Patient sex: M
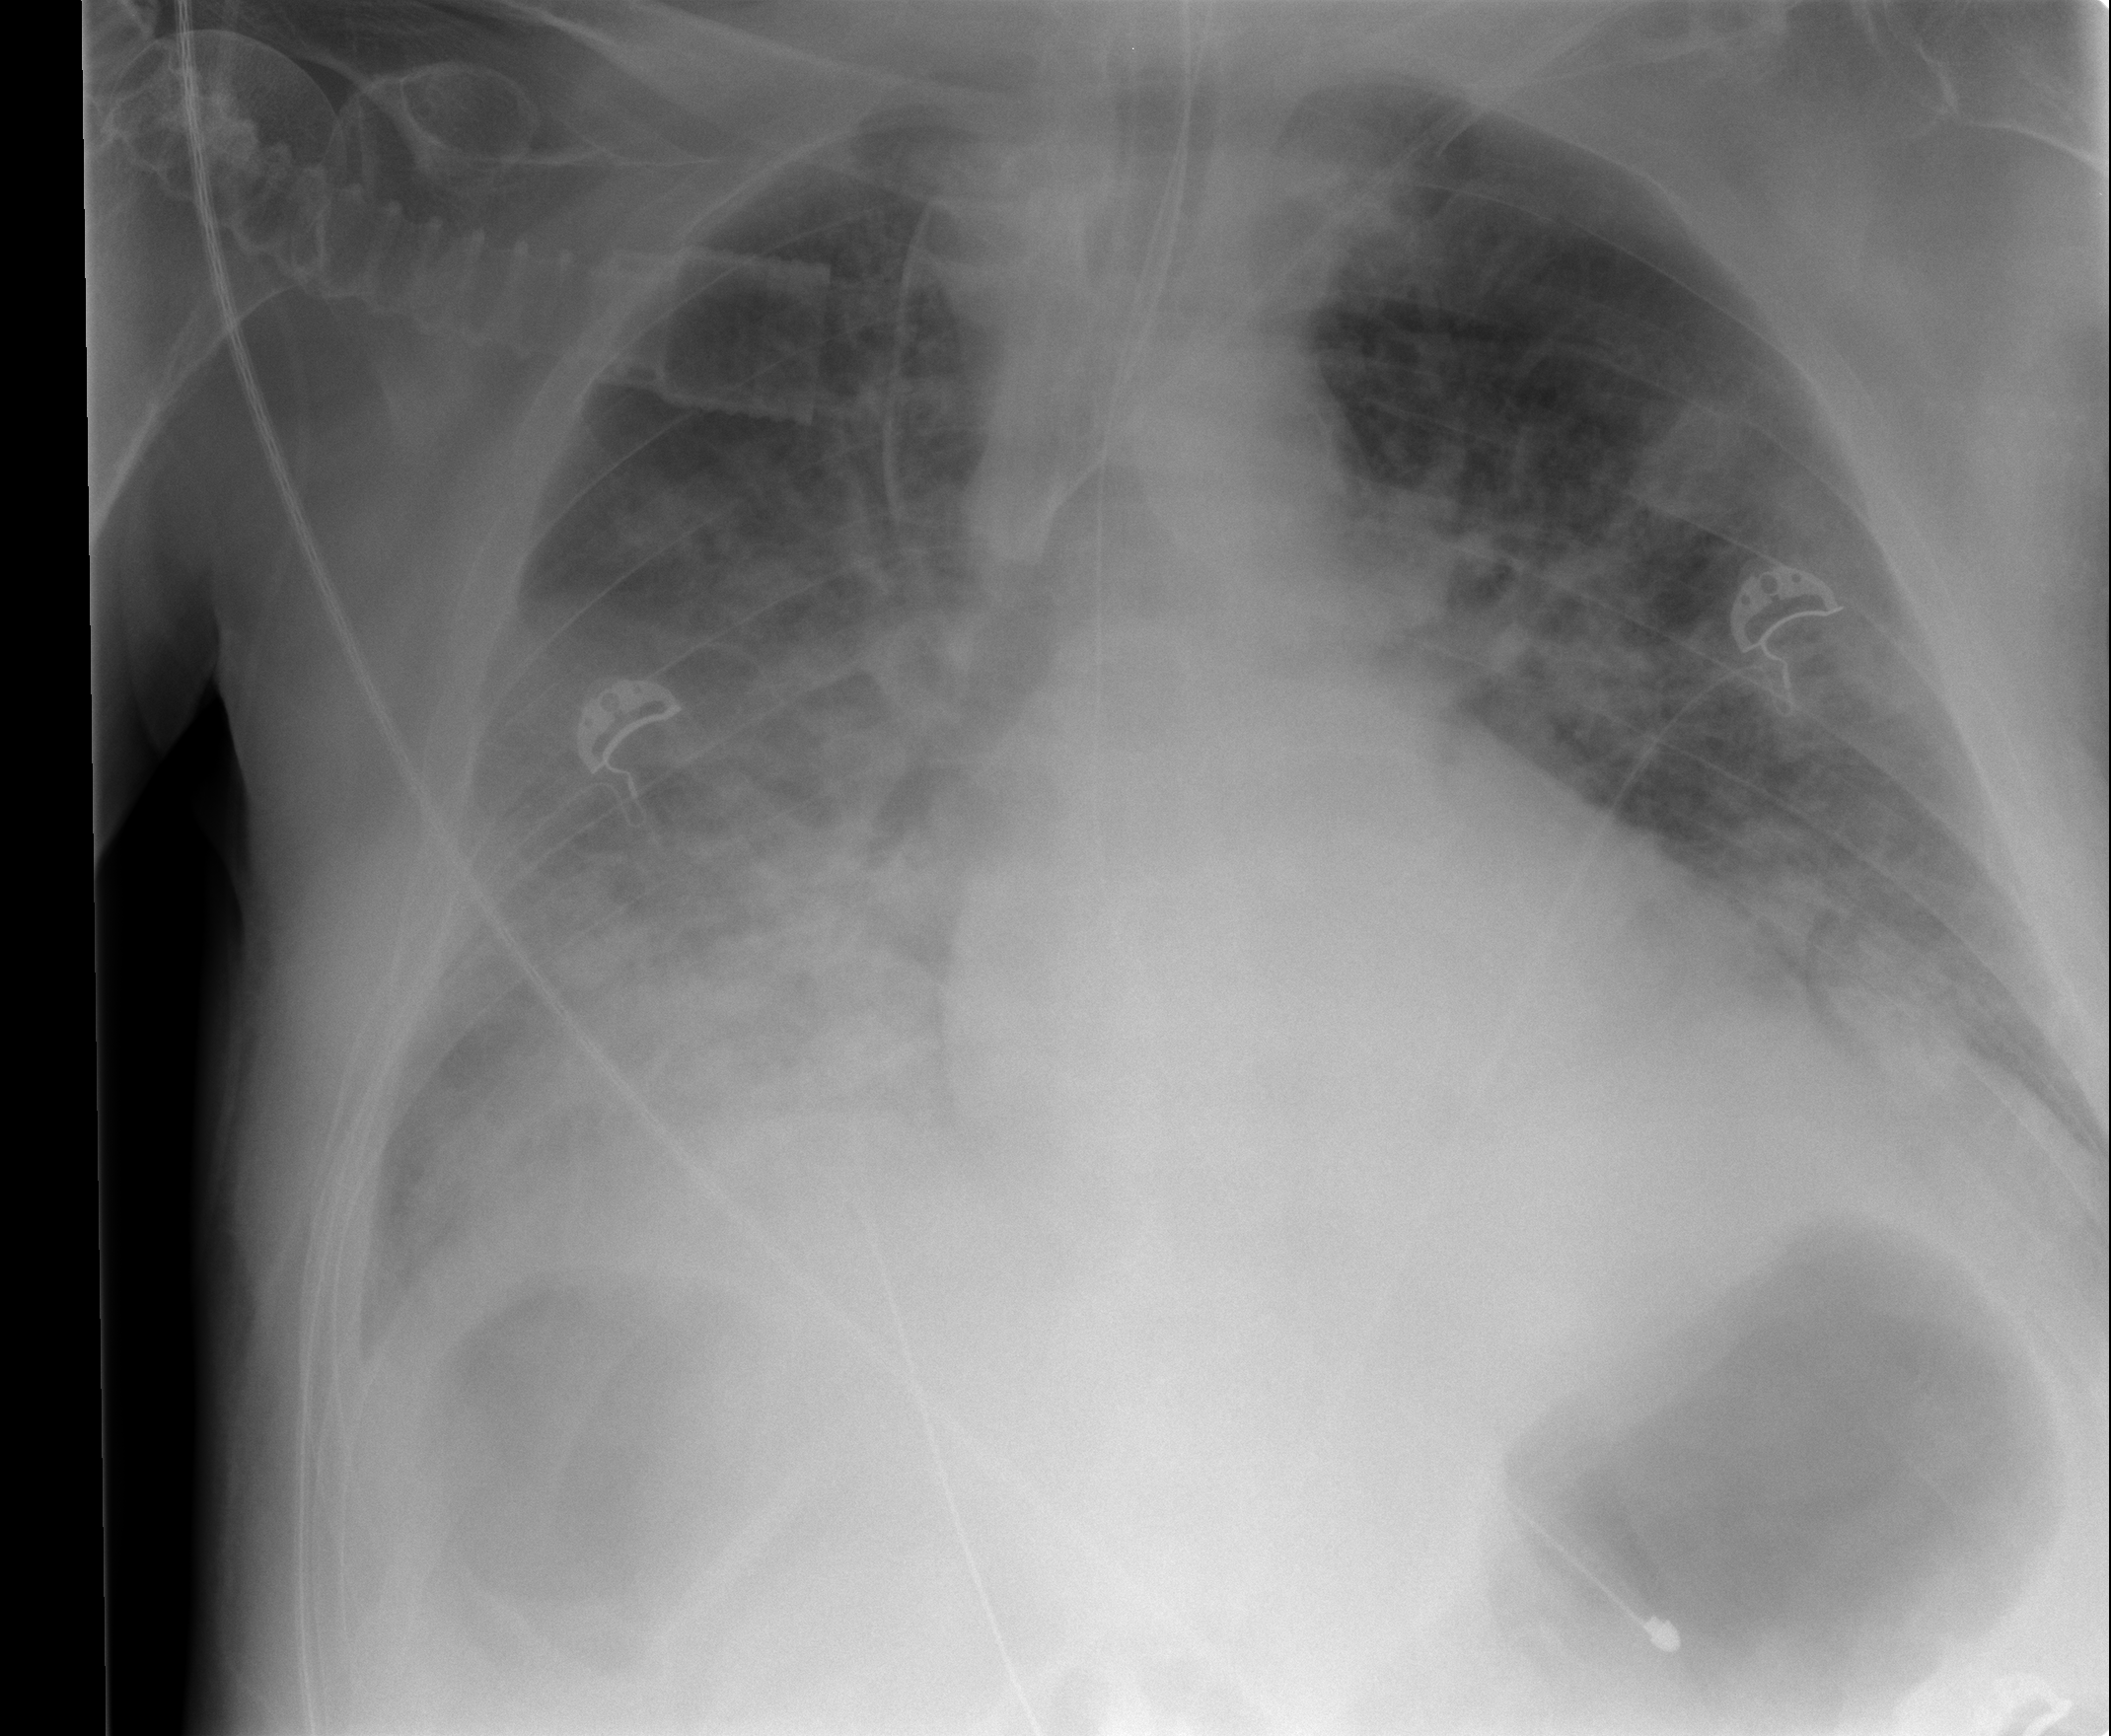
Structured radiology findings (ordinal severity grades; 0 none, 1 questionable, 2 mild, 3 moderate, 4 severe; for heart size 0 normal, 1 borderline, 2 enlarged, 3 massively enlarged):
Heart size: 2
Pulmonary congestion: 2
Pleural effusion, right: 2
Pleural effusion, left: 2
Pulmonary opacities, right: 3
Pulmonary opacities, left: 3
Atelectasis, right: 2
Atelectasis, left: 2